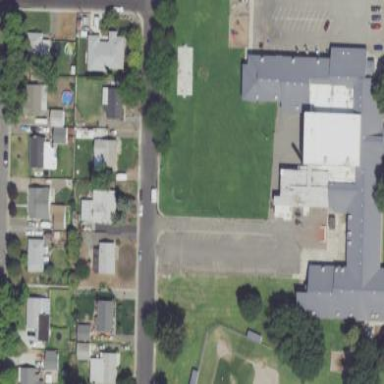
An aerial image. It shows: School building.